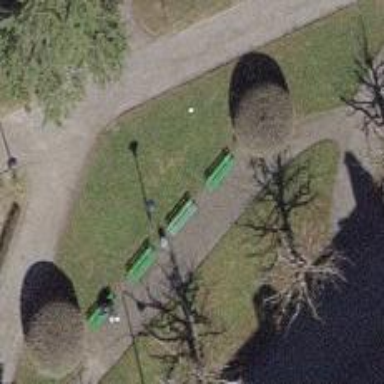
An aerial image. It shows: Bench for seating.